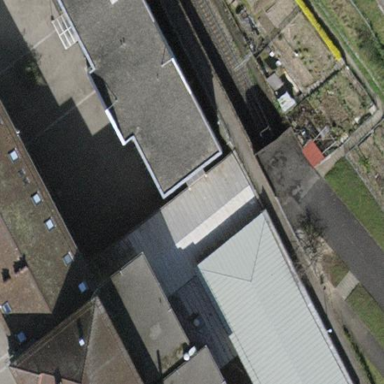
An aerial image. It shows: School building.